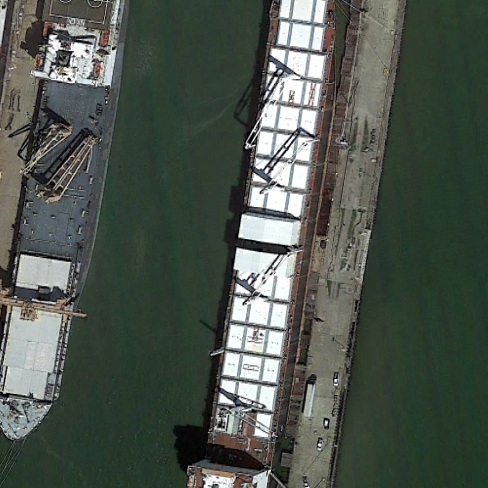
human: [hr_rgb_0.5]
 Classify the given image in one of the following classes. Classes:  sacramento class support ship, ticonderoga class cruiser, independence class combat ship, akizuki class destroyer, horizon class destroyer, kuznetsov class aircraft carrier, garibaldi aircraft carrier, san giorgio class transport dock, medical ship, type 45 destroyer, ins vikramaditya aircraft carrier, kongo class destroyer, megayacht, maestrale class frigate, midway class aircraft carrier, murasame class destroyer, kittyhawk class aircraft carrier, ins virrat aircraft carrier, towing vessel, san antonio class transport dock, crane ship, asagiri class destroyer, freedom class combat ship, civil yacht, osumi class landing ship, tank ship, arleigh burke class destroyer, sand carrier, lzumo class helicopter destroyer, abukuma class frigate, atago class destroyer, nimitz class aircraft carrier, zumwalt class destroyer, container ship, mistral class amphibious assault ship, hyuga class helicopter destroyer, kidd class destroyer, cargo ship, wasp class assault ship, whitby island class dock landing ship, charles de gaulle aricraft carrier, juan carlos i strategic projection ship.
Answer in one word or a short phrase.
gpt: Cargo ship